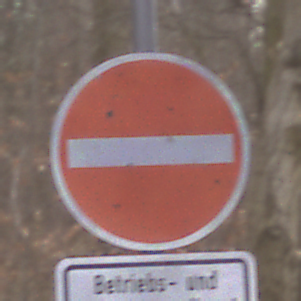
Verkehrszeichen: VerbotDerEinfahrt
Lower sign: BesondereFahrzeugeUndTransportgueter9
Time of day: MorningAfternoon
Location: Outdoor (Nature)
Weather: Overcast
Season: Autumn
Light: Natural